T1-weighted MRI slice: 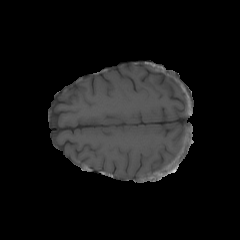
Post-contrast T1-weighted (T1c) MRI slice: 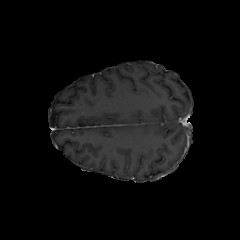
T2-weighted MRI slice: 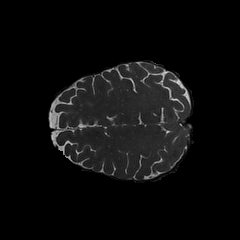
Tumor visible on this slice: no